Question: I have the following as part of my drupal form:
'''
$form['update'] = array(
'#type' => 'submit',
'#value' => t('Update cart'),
'#submit' => array('uc_cart_view_form_submit'),
'#attributes'=> array('class' => 'update_cart'),
);
'''
And the relevant css:
'''
#edit-update.update_cart
{
float : left;
border:0 none;
font-size:0;
cursor:pointer;
}
#edit-update.update_cart {
background: url('/themes/mytheme/images/cart_page/update-cart.png') no-repeat scroll left top transparent;
float: left;
height: 22px;
width: 115px;
}
'''
In Chrome, font-size 0 works and doesn't display the text. This is the behavior I want because there is other css that adds a background image:

However, on my Android tablet, you can see the text. What can I do to have the text not display? I cannot change the value in the form element because I need that value to test which submit button was pressed (There are 4 on the page).
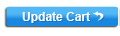
Answer: How about using text-indent?
'''
text-indent:-9999px;
'''